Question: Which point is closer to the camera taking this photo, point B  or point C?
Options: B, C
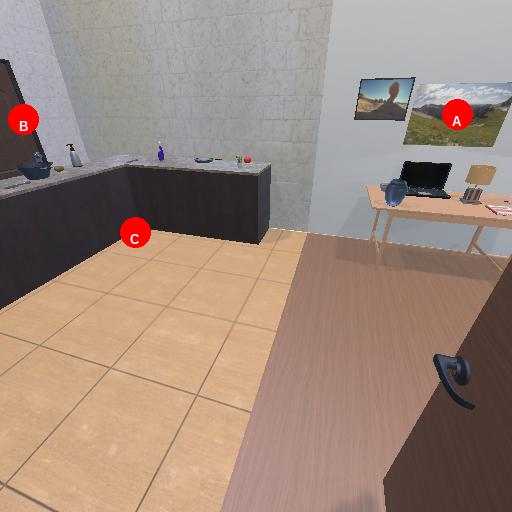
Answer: B